七年级 · 算术
如图所示的运算程序中, 若开始输入的 $x$ 值为 48 , 我们发现第 1 次输出的结果为 24 , 第 2 次输出的结果为 $12, \ldots$ 第 2022 次输出的结果为 $(\quad)$

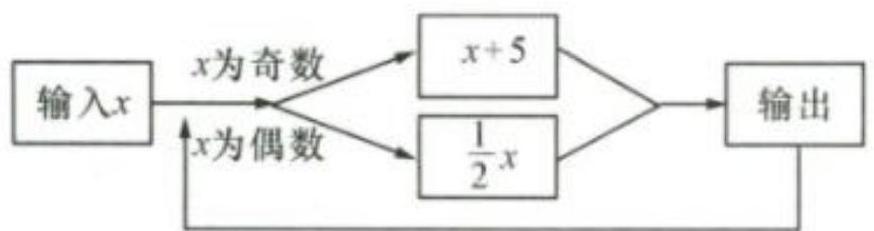
A. 3
B. 6
C. 4
D. 2
答案: C